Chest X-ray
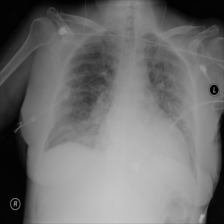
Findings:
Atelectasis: negative
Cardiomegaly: negative
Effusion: negative
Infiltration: positive
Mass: negative
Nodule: negative
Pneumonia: negative
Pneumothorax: negative
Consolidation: negative
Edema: negative
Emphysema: negative
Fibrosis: negative
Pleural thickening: negative
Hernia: negative